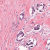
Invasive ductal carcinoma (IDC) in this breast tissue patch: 1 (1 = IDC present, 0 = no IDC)